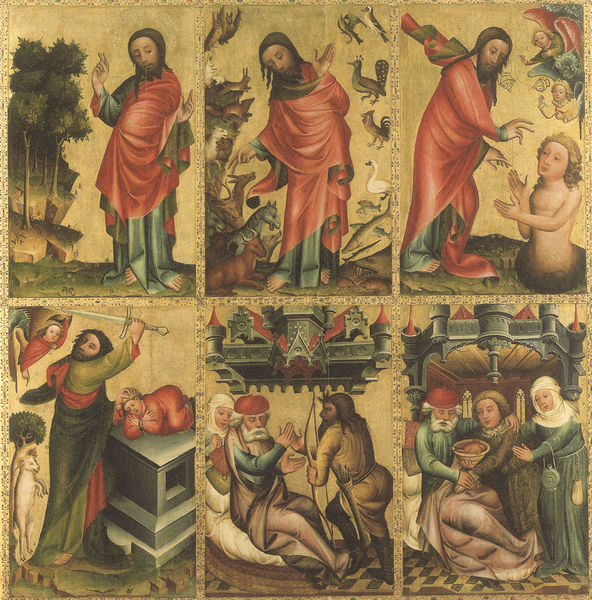
Titel: Hochaltar von St. Petri (früher “Grabower Altar” genannt)
Künstler: Meister Bertram von Minden
Institution: Hamburg, Kunsthalle
Schlagwörter: baum, hand, mann, nackt, umhang, bäume, frauen, grün, stadt, frau, männer, rot, schloss, tier, tiere, geschichte, hinrichtung, mensch, stein, tod, bild, vögel, gewand, gold, mantel, pferd, turm, engel, gans, schwan, bogen, füsse, könig, tafel, türme, festung, schwert, altar, leben, kanzel, christus, jesus, mittelalter, segen, segnung, heiliger, heilige, isaak, opfer, opferung, golden, maria, heilung, jerusalem, szenen, ziegenbock, sakral, schwur, goldgrund, auferstehung, altarbild, zyklus, erzählung, arche, noah, wunder, abraham, bildergeschichte, heilen, narrativ, schöpfung, esau, jakob, blattgold, ölberg, erschaffung, heilsgeschichte, opfern, schwören, prüfung, 6, mantel#, himmelsschloss, schöpfungsgeschichte, glaubensprüfung, operung, hels, schwären, ganzs, christuszyklus, burg#tiere